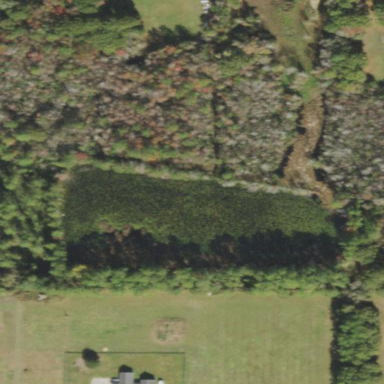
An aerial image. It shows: Mixed woodland with various types of leaves.